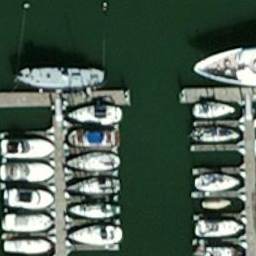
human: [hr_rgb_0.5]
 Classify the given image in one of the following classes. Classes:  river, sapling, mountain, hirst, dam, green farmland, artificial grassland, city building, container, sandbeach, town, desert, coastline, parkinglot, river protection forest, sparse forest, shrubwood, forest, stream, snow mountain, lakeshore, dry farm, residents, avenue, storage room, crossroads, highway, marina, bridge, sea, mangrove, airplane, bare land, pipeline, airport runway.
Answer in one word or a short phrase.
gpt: marina